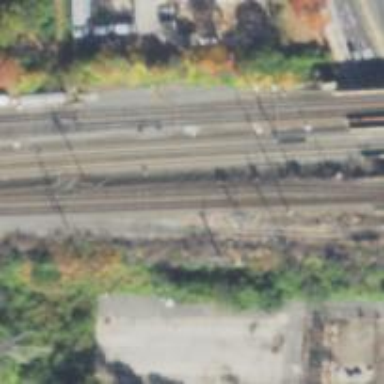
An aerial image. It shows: Railway with electrified contact lines.